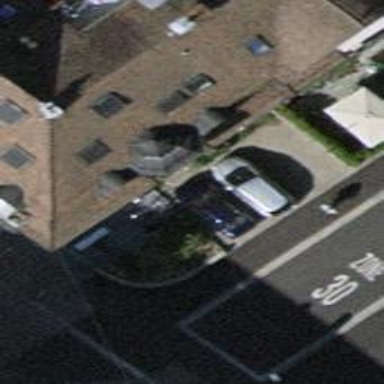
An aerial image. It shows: Street-side parking area.